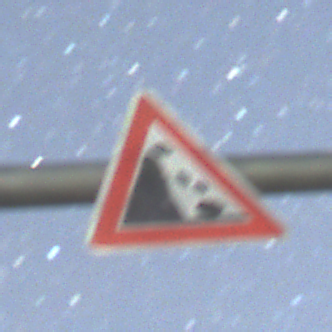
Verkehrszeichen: SteinschlagLinks
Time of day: Night
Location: Outdoor (Nature)
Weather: Clear
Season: NotSpecified
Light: Natural